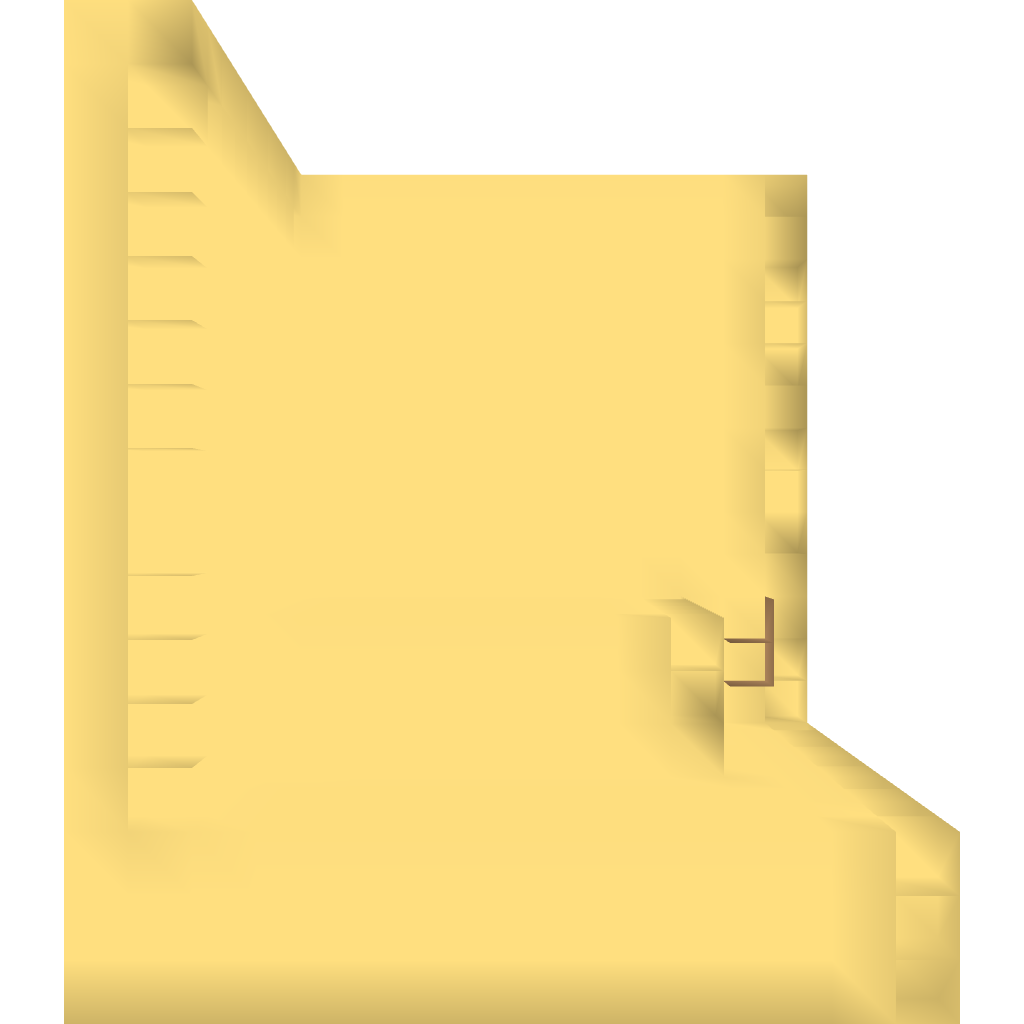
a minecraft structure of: Redstone Dice bad low quality